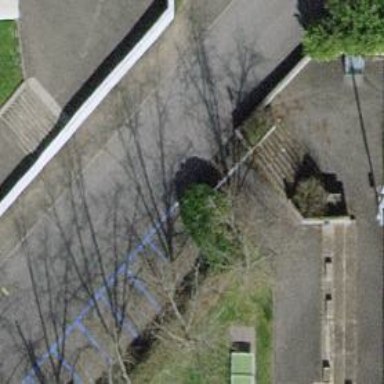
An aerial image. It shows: Entrance with barrier.